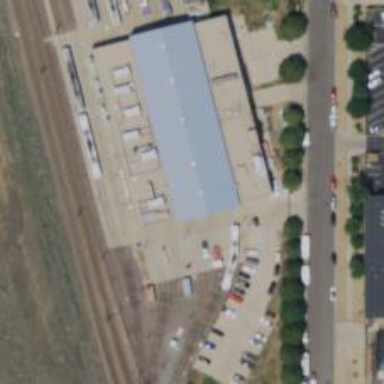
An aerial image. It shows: Light rail yard with electrified contact line. The yard includes building passage tunnel.